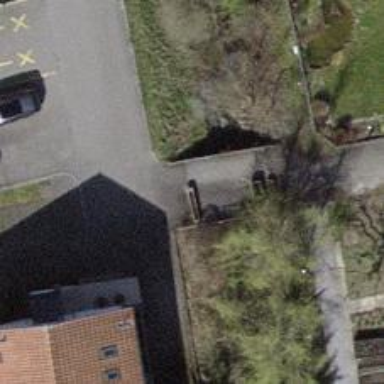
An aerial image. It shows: Bollard barrier.